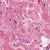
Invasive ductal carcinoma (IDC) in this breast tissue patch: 0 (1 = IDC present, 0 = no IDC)